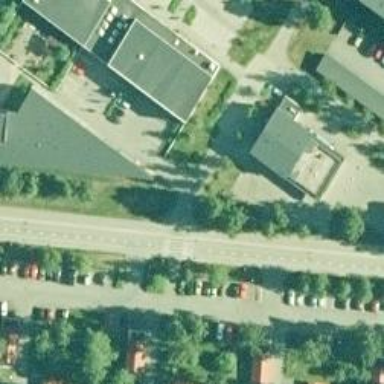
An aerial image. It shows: Driveway leading to service road.